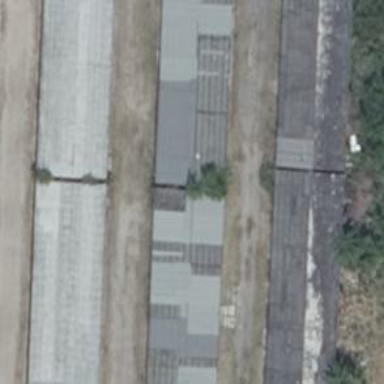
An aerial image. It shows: Group of garages.